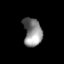
Tissue: lung
Cell type: T cells
Senescence score: 0.217
Nuclear area (px): 512
Mean DAPI intensity: 135.811